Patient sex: M
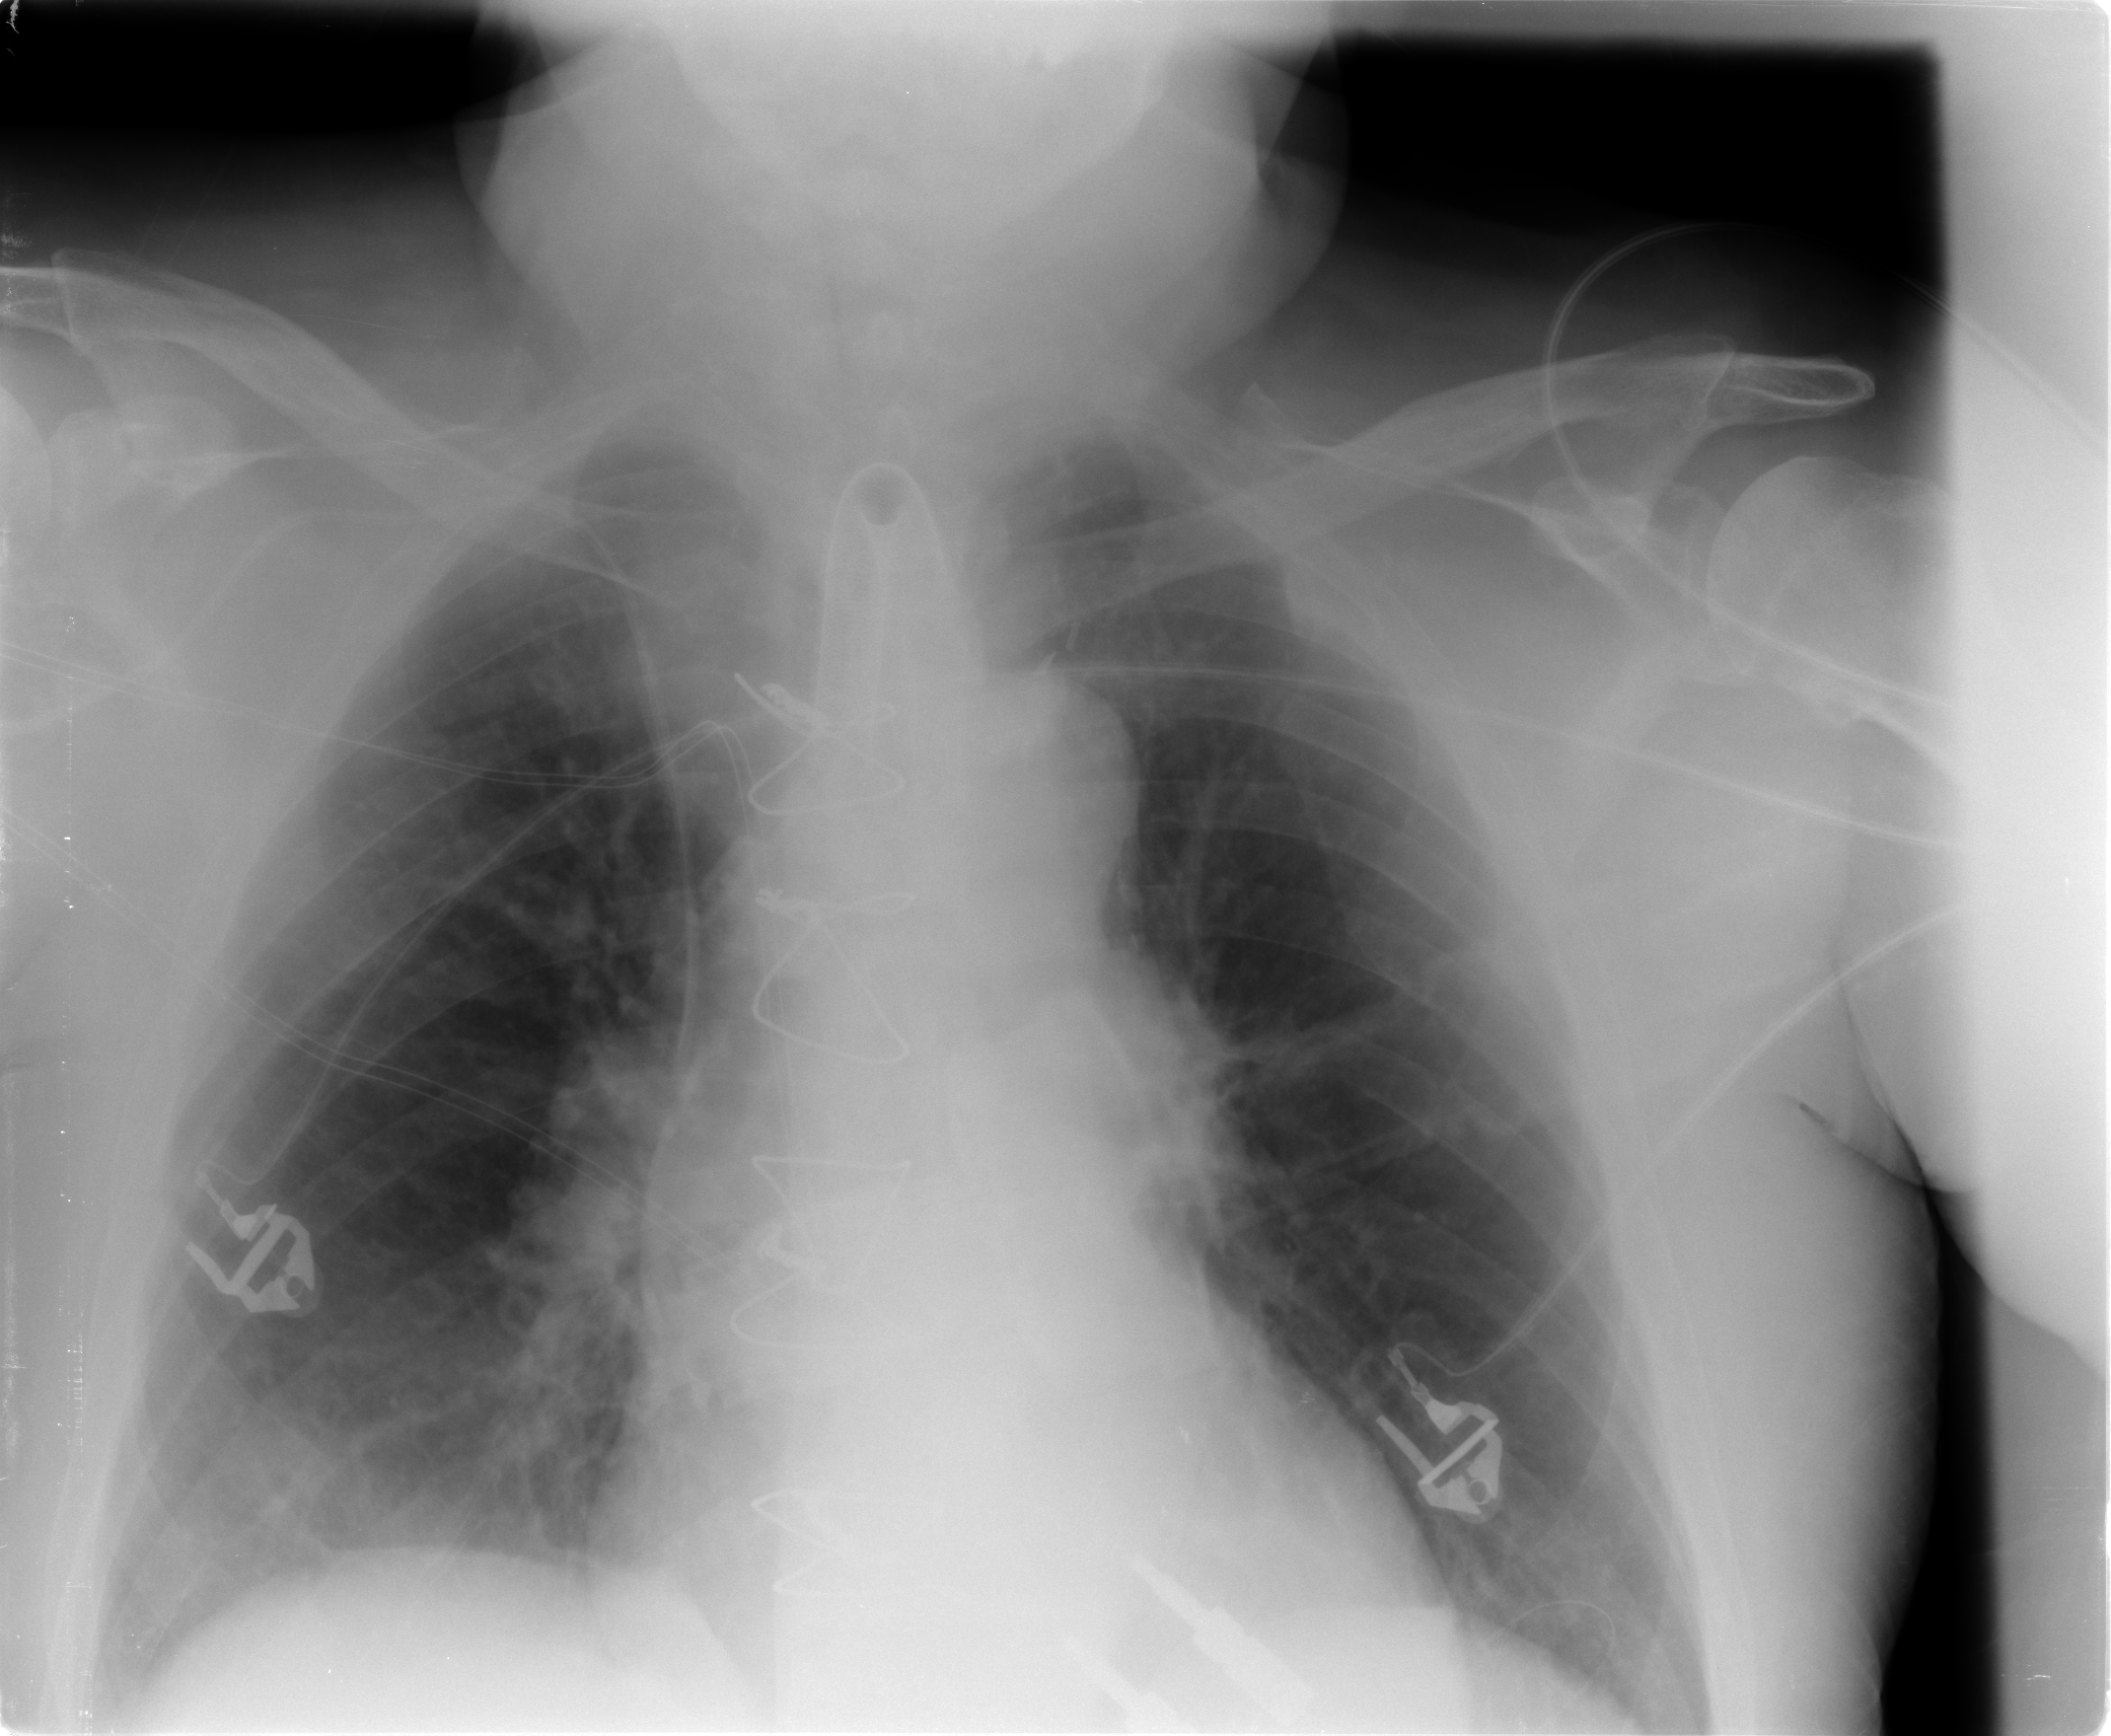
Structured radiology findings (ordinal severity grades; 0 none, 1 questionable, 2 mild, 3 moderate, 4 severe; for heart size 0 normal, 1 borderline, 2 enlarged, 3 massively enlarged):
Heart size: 1
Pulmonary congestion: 2
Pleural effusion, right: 2
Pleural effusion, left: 2
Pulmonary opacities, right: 1
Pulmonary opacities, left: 0
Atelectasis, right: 2
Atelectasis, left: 2